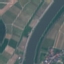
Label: River